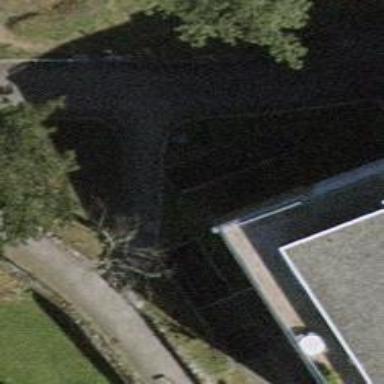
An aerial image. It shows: Concrete steps.